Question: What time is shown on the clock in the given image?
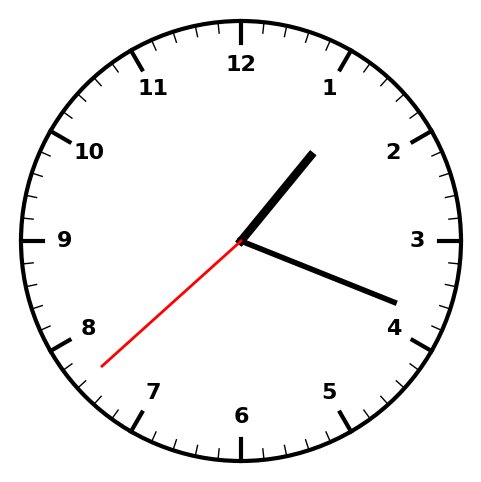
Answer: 01:18:38